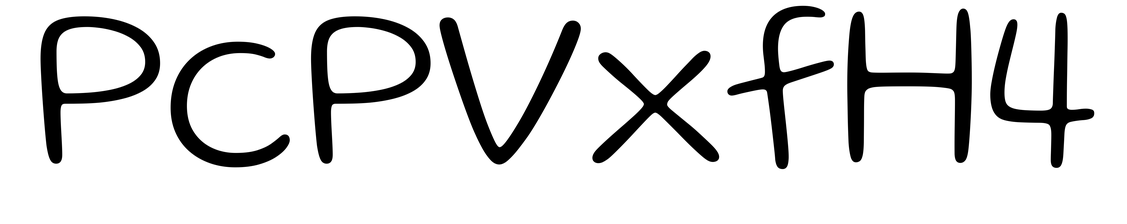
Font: Gluten_ExtraLight